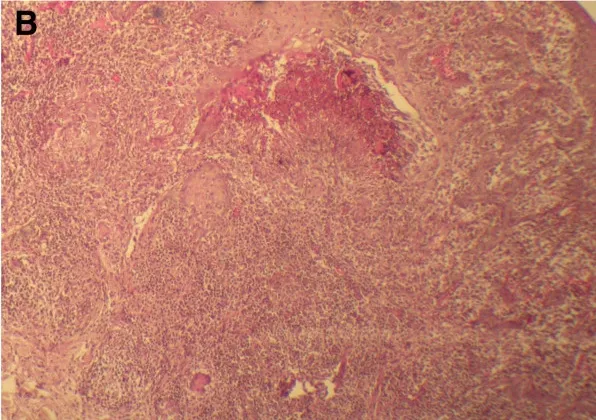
Examination results of case 6. Microphotograph showing. Chronic granulomatous inflammation with giant cells, and ,caseation necrosis.
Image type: pathology (h&e)